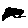
Label: line